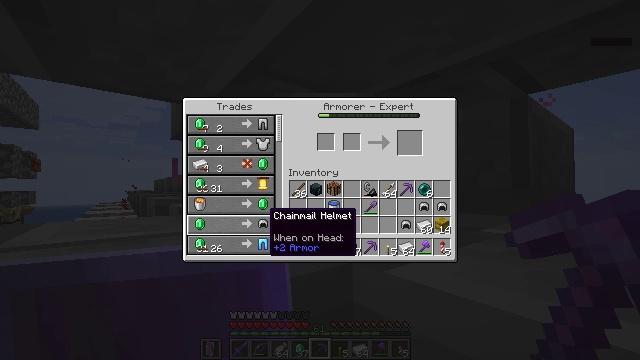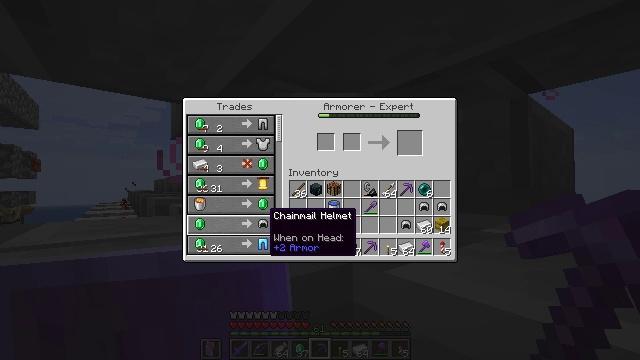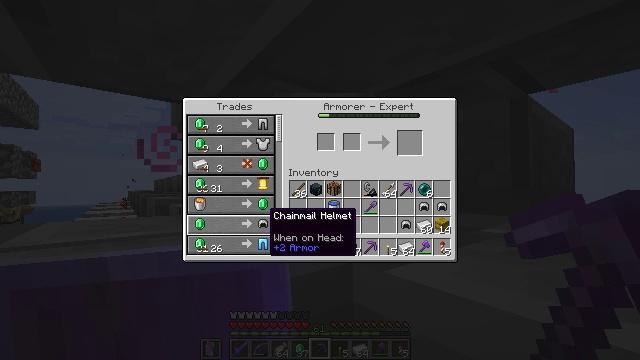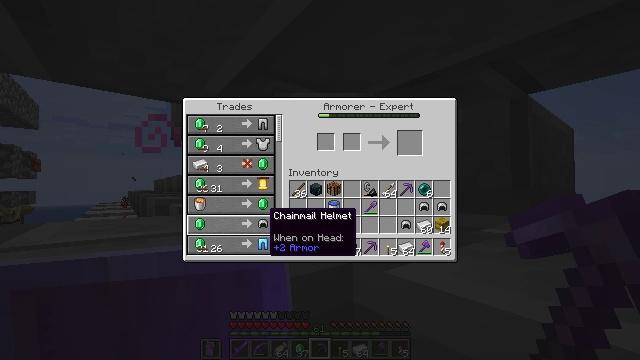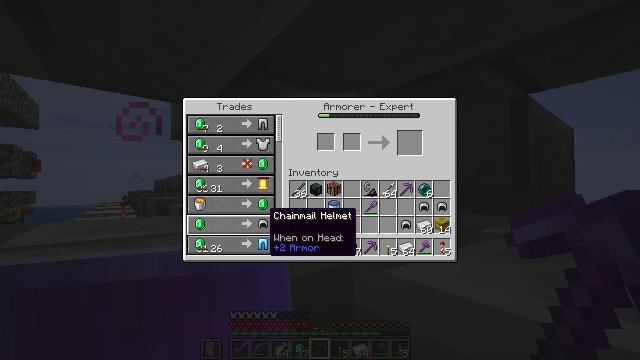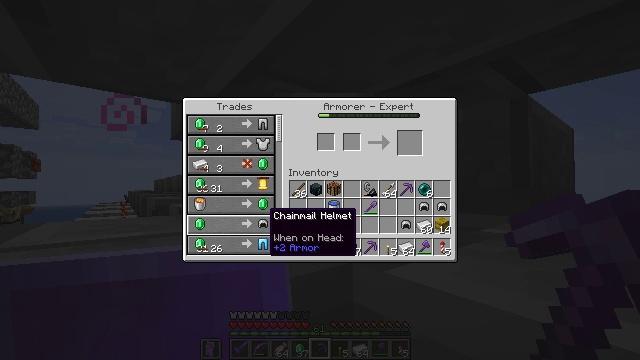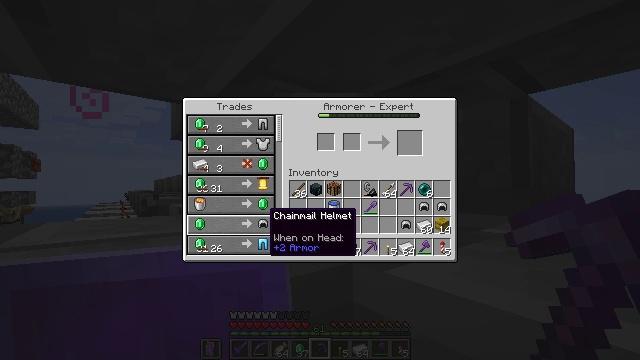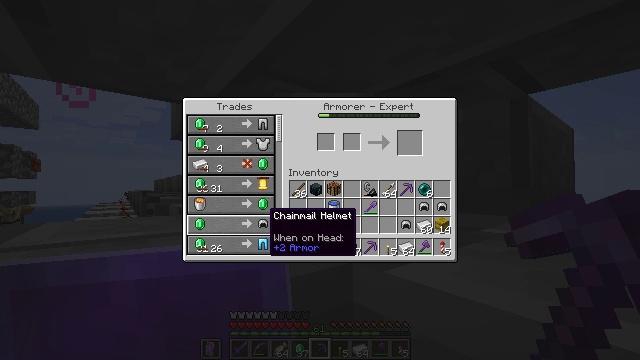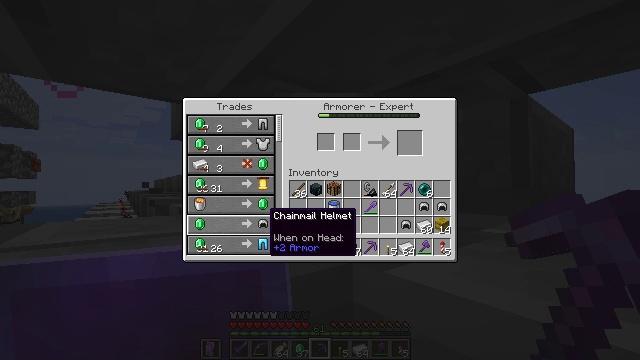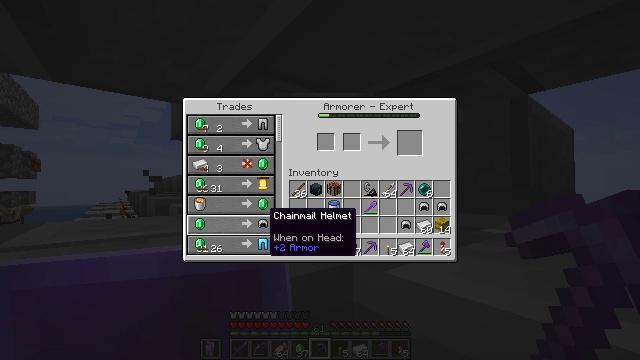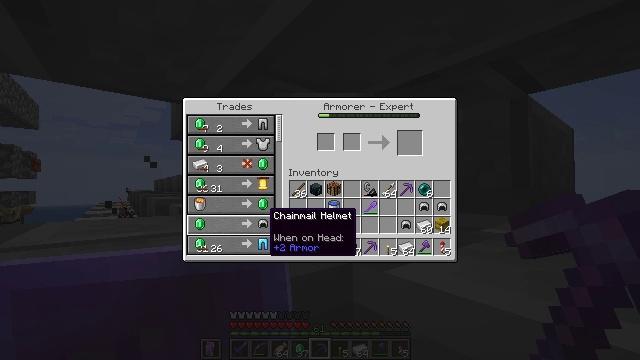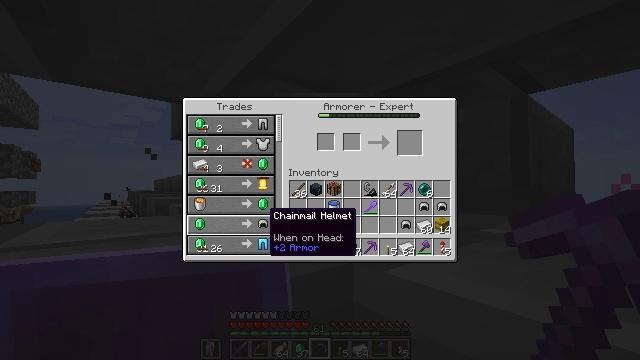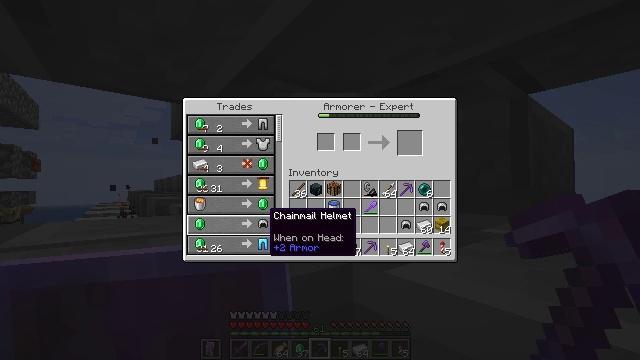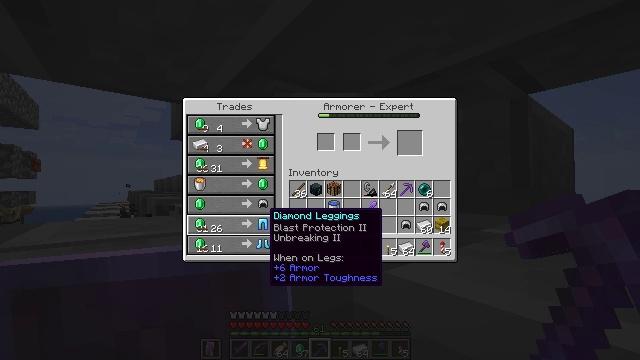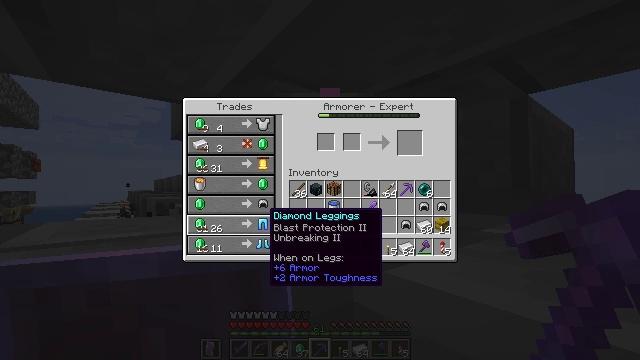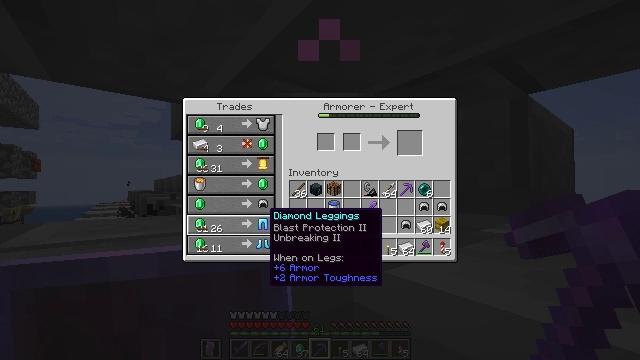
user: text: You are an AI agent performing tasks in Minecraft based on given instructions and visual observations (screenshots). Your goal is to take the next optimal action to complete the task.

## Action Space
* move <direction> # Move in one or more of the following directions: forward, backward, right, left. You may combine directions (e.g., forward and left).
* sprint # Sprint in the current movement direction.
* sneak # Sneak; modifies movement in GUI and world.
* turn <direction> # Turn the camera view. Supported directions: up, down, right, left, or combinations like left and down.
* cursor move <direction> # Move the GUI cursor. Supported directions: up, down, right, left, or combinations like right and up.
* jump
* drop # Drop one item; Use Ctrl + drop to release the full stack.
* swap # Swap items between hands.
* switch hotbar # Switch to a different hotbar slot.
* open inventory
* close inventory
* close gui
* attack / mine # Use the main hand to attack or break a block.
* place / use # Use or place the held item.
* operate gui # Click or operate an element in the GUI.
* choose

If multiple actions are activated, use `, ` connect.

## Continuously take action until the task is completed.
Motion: motion action
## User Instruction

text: Open the crafting table and craft a chainmail helmet.
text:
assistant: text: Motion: no_op
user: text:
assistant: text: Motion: no_op
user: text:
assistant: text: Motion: no_op
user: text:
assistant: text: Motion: no_op
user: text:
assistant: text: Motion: no_op
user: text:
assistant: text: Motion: no_op
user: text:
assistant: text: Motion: no_op
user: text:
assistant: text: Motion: no_op
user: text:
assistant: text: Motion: no_op
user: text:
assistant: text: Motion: no_op
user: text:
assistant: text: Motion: no_op
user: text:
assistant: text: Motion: no_op
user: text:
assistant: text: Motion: no_op
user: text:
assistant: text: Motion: no_op
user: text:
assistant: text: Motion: no_op
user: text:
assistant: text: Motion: no_op
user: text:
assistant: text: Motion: no_op
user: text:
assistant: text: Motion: no_op
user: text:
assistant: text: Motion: no_op
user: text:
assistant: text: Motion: no_op
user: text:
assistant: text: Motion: no_op
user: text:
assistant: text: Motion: no_op
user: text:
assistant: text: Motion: no_op
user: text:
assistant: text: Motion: no_op
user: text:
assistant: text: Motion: no_op
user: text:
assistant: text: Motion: no_op
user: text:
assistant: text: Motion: turn down
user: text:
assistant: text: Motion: turn down
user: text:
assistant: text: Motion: no_op
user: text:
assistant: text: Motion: no_op